Aerial crown-view tile of a tropical tree (Barro Colorado Island, Panama), acquired 20240918:
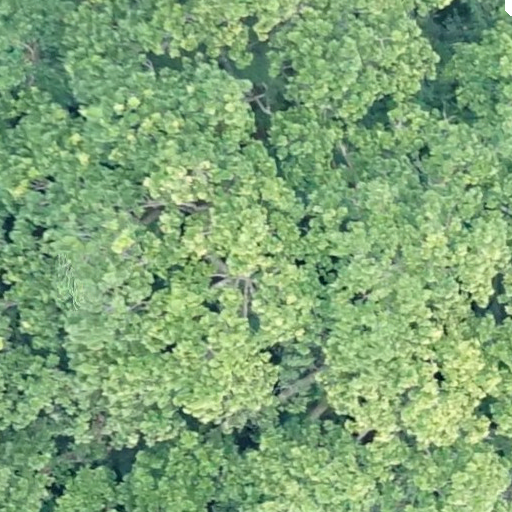
Species: Anacardium excelsum
GBIF accepted scientific name: Anacardium excelsum
Crown area: 967.114 m²